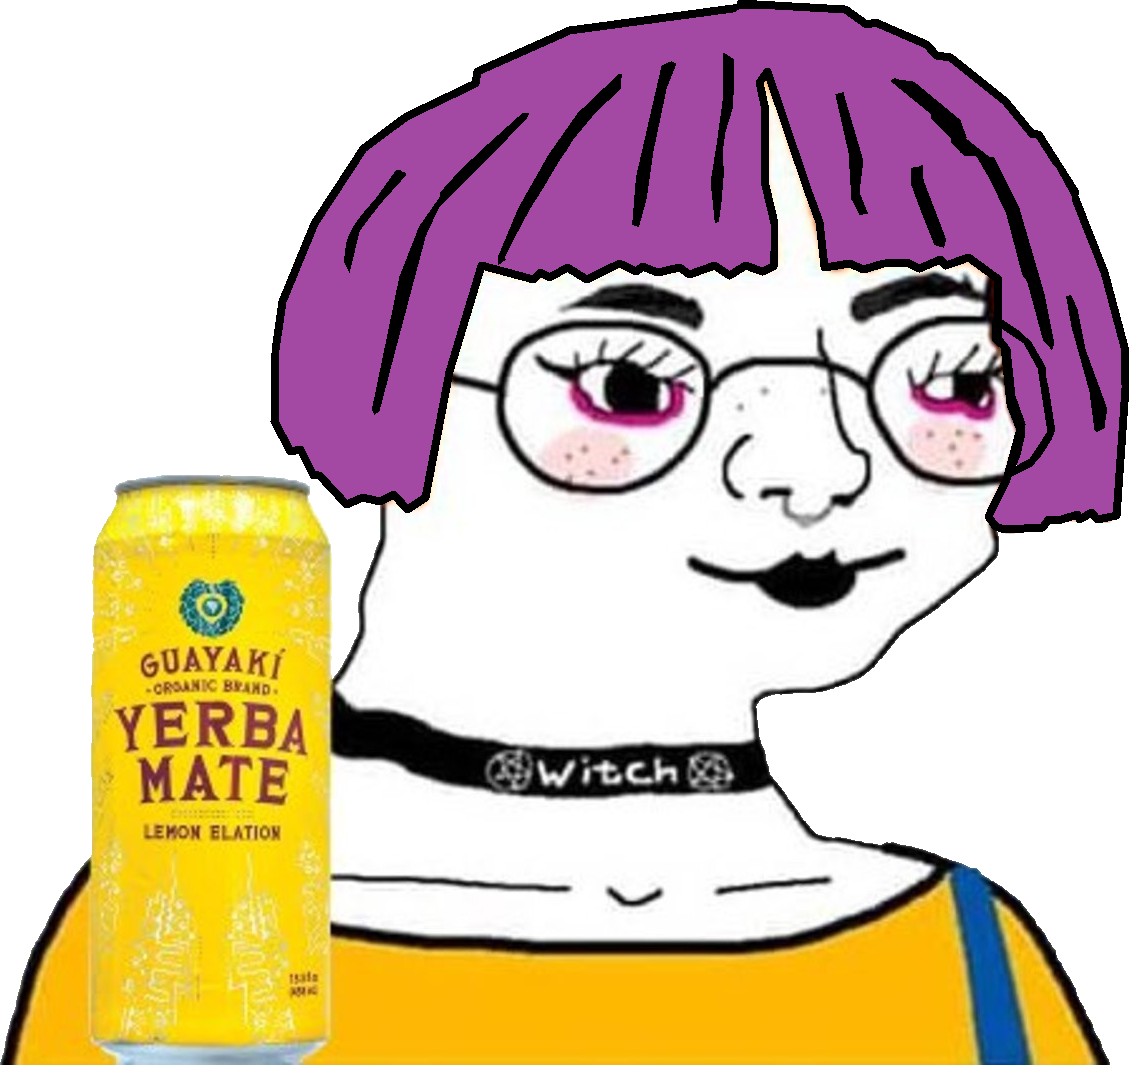
Label: 5_Arthoe